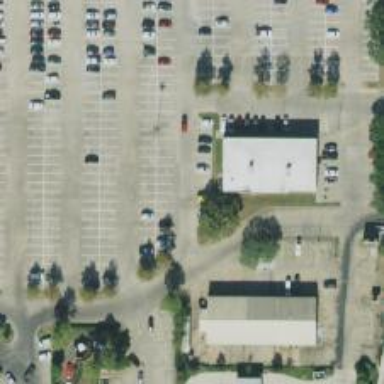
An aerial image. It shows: Parking space.